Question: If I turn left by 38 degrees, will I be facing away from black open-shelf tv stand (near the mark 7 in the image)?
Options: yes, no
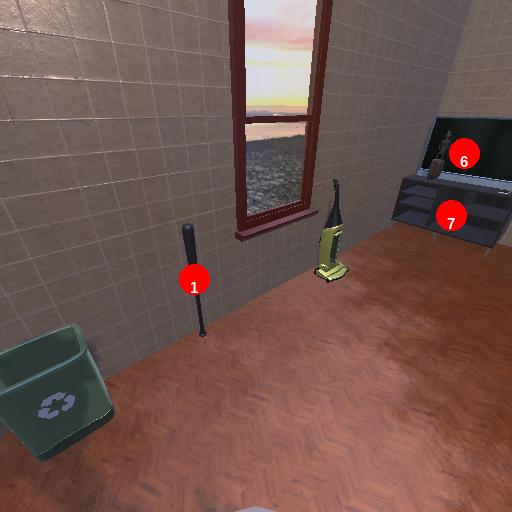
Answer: yes